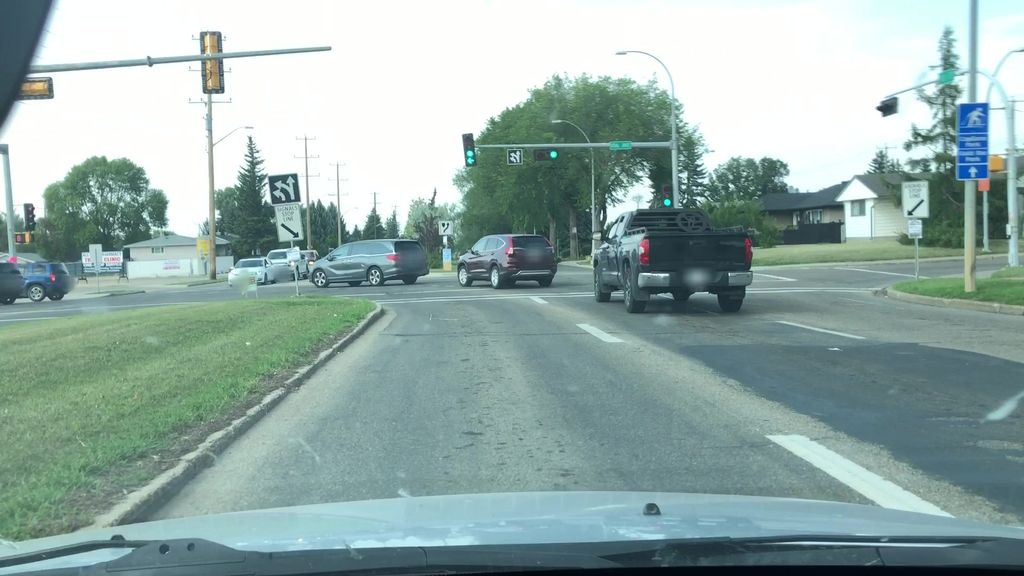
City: edmonton